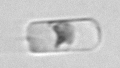
Label: Guinardia_delicatula